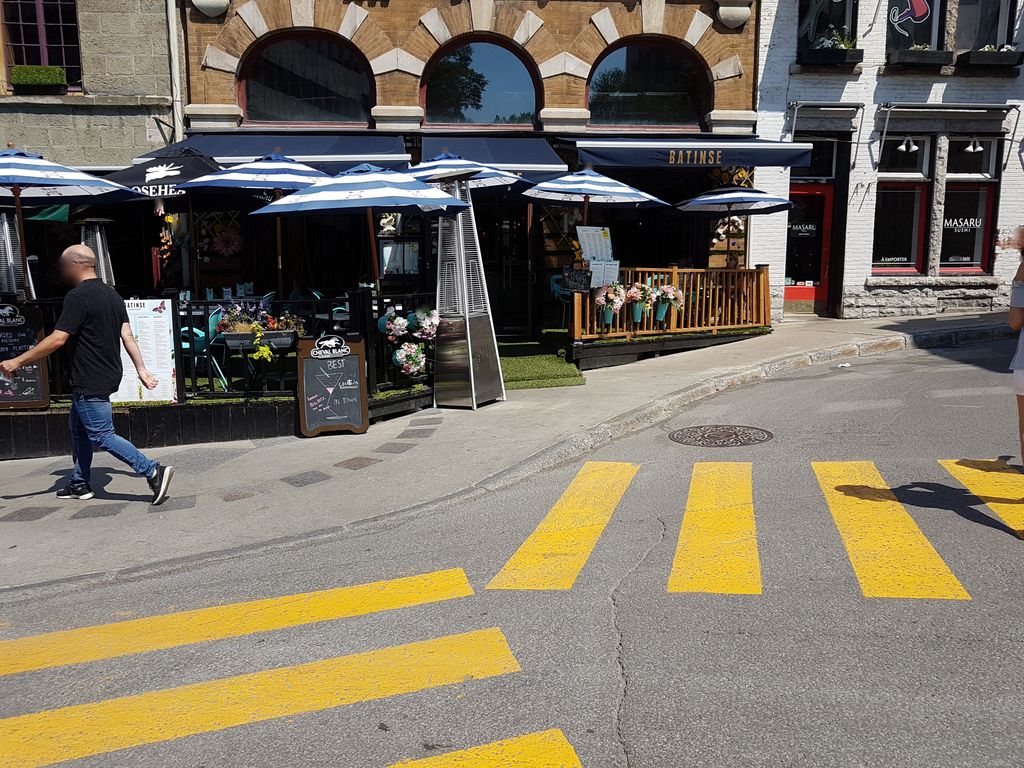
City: quebec_city